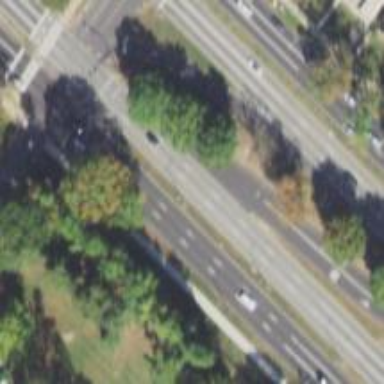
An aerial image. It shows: Trunk link highway with asphalt surface.